Field crop: maize
Growth stage: 1
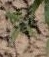
Species: atriplex